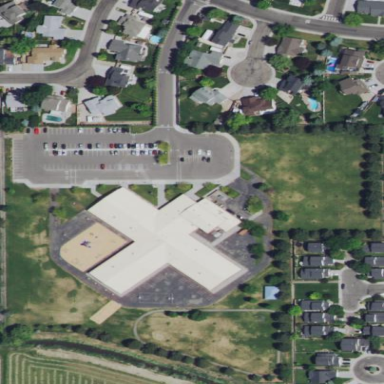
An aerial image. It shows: School.